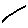
Label: line